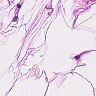
Metastatic tissue present: no